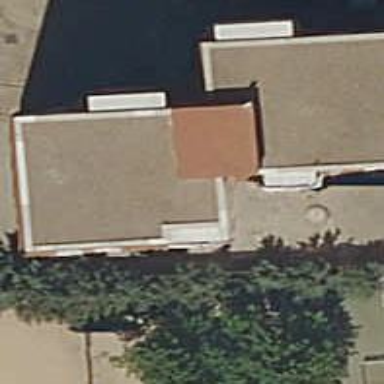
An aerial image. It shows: View of apartment building.